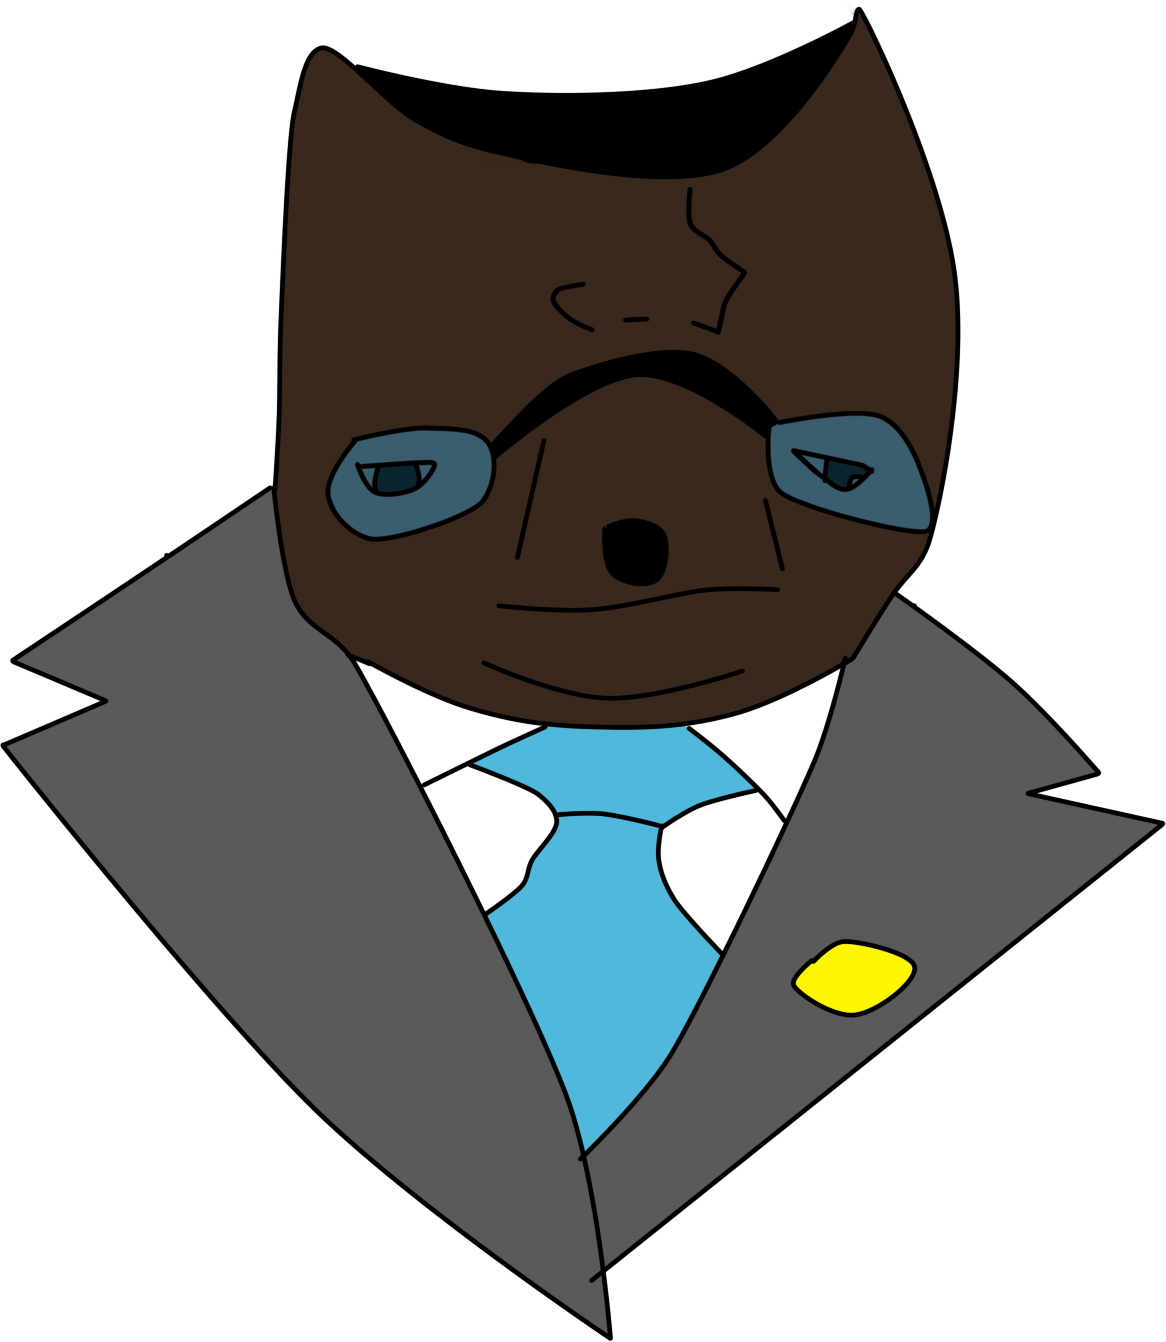
Label: 5_Brainlet